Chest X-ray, AP view. Patient: 52 years old, sex M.
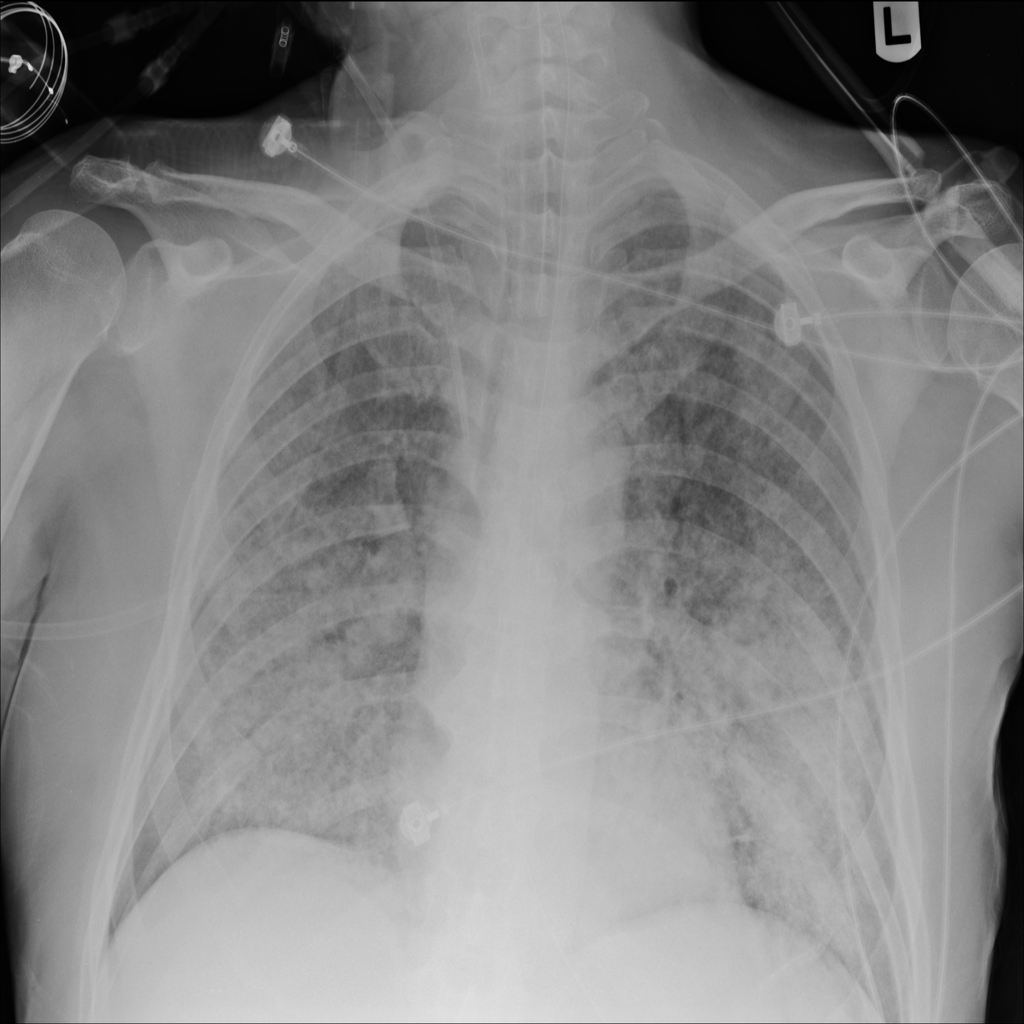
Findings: Infiltration